Question:
I'm trying label percentages on my 100% stacked bar charts (see image). I calculate the percentages in the first block below, and then run my ggplot.
Do you know what I'm doing wrong, why are my percentages displaying this way?
'''
library(scales)
percentData = surveyds %>%
group_by(qtext, X_Gender, response) %>%
summarise(N = n()) %>%
mutate(prop = N/sum(N))
percentData$prop = label_percent(accuracy = 1)(percentData$prop) #make percent from decimal
surveyds$responsef = factor(
surveyds$response,
levels = c("Poor","Fair","Good","Very good", "Excellent"),
ordered = TRUE
) #Order bars
#Run visual
ggplot(data =subset(surveyds, !is.na(responsef)))+ #responsef is my response factored
geom_bar(aes(x = X_Gender, fill = responsef), position = 'fill', width = 0.5)+
facet_grid(rows = vars(qtext))+ #qtext is my question text
coord_flip()+
ylab('Proportion')+
xlab('question')+
ggtitle('Change')+
geom_text(data = percentData, aes(y = N, label = prop, x = X_Gender),
position=position_fill(vjust=0.5))
'''
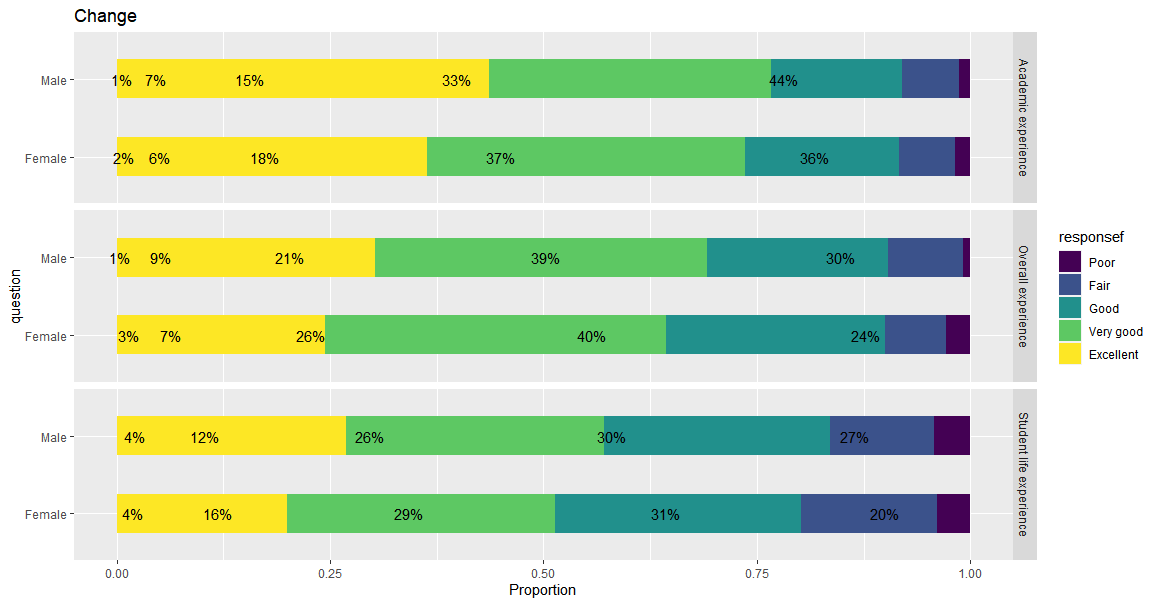
Answer: I figured it out. Needed to add a fill argument to my geom_text.
'''
geom_text(data = percentData, aes(fill = responsef, y = N, label = prop, x = X_Gender,),
position=position_fill(vjust=0.5))
'''